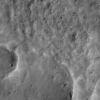
Label: not_dusty